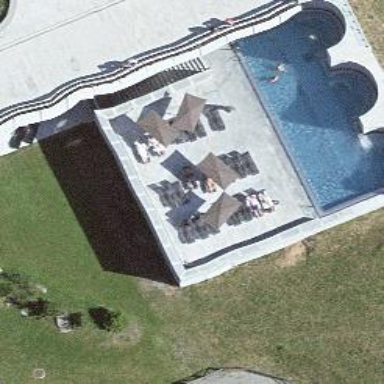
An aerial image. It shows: Public bath.